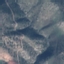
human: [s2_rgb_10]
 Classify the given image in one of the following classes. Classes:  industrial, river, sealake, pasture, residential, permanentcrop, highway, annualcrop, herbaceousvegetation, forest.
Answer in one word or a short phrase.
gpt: HerbaceousVegetation